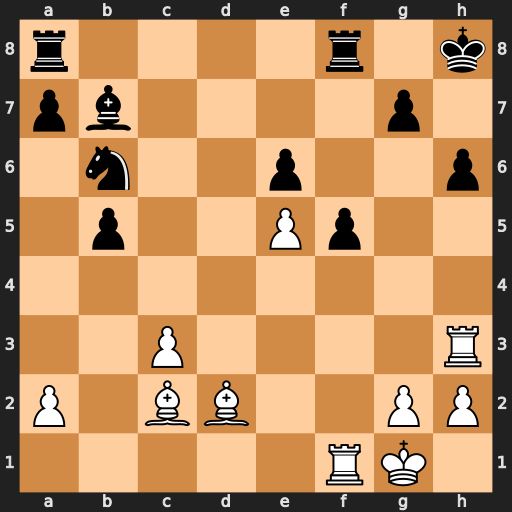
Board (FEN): r4r1k/pb4p1/1n2p2p/1p2Pp2/8/2P4R/P1BB2PP/5RK1
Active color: w
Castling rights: -
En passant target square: f6
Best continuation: exf6 Rxf6 Rxf6